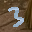
Label: 3